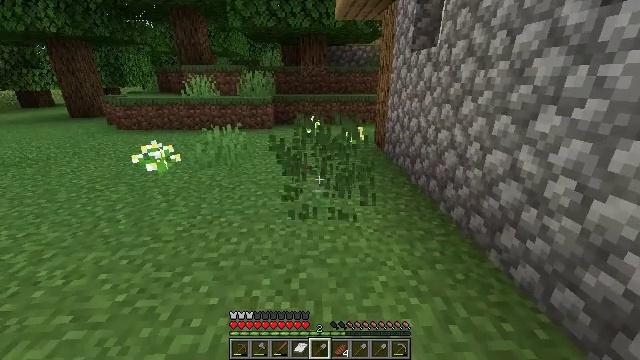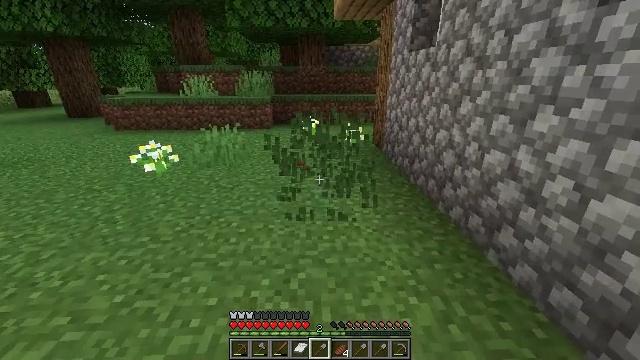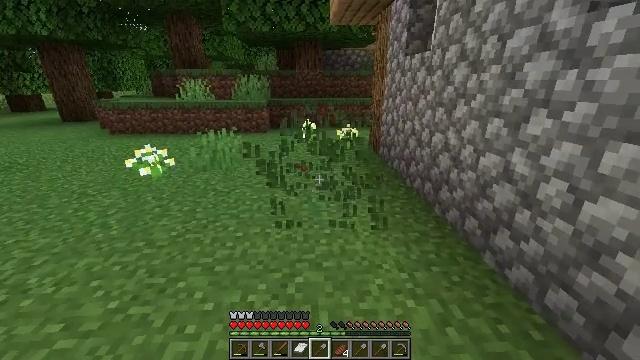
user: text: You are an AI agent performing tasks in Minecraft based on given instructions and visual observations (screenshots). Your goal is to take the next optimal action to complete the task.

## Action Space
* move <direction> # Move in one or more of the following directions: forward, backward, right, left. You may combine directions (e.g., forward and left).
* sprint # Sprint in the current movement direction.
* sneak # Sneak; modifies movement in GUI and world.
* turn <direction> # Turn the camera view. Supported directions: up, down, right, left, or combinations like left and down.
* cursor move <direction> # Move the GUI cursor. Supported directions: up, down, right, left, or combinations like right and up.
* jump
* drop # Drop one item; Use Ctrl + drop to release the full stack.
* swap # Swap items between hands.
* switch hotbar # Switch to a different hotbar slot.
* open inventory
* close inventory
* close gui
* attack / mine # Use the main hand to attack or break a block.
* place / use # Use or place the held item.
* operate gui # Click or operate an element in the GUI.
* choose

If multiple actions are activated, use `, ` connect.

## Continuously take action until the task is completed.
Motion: motion action
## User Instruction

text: Clear the ground by mining grass.
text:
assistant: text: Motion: no_op
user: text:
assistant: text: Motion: no_op
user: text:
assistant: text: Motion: no_op